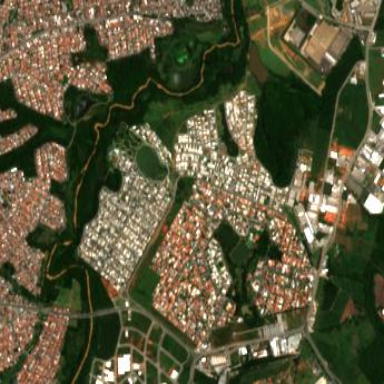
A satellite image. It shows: Condominium within residential area.